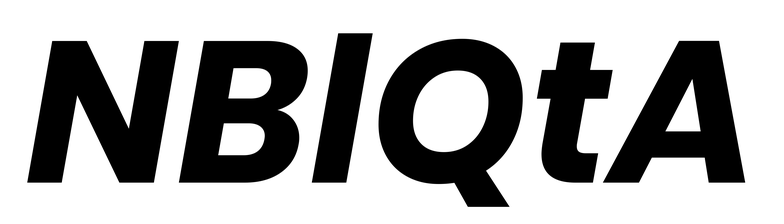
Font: Poppins-BoldItalic